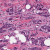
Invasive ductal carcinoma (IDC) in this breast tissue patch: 1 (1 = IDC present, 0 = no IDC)